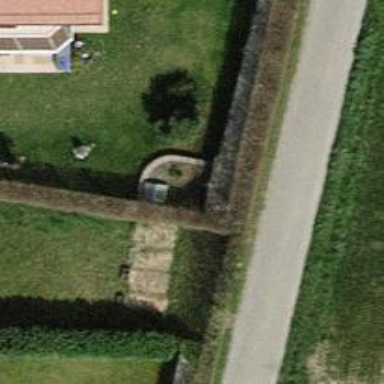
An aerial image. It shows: Hedge acting as barrier.